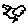
Label: bird